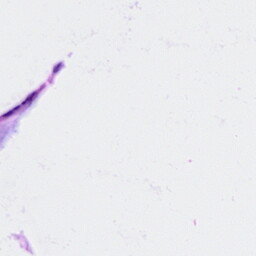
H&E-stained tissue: Ovarian